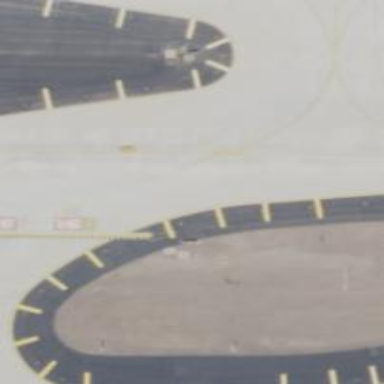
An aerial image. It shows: Image of taxiway at airport.